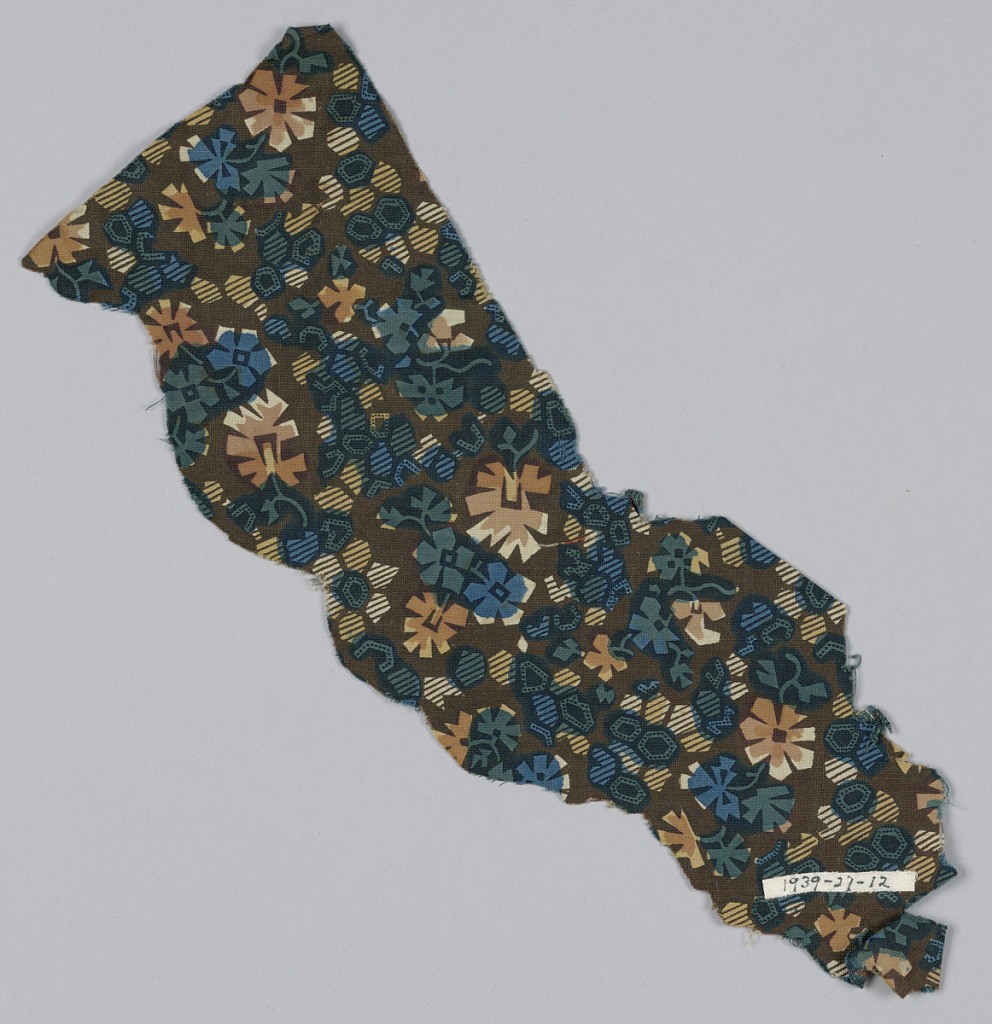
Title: Fragment
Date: ca. 1850
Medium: cotton Technique: printed
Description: Fragment with a pattern of geometric forms and flowers in dark blue, red and yellow on a brown ground.